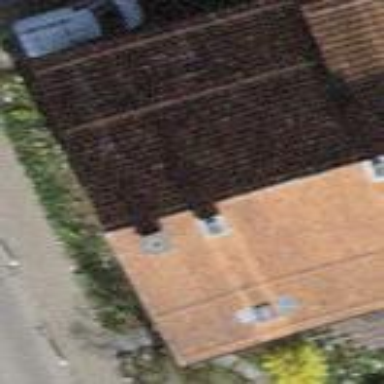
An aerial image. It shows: Building with tiled roof.